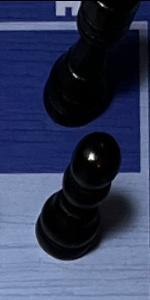
Label: Pawn_Black